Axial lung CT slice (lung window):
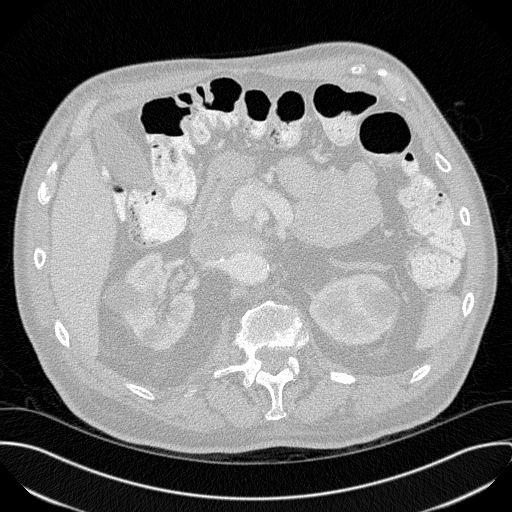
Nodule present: no